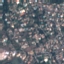
Land use / land cover: Residential